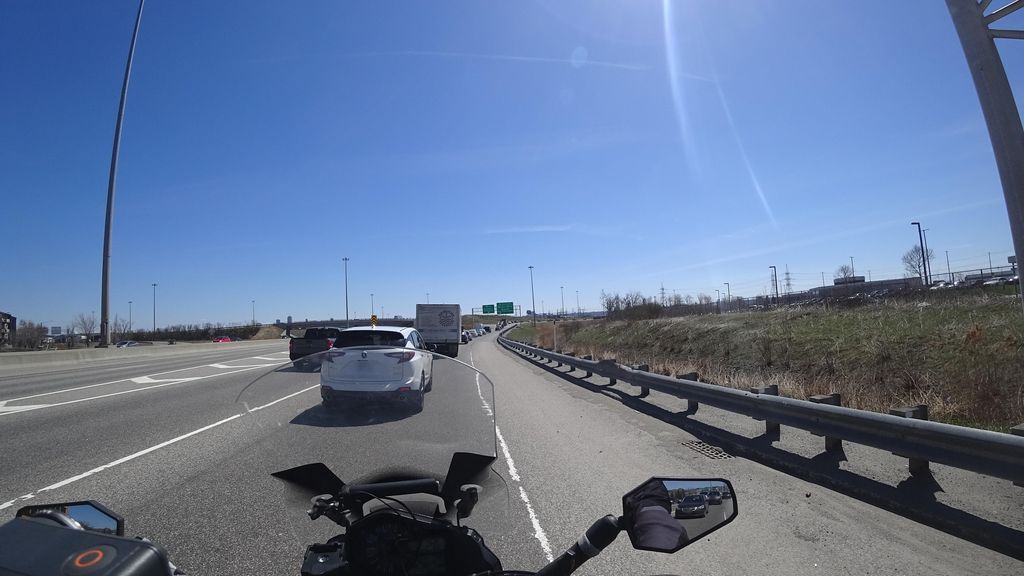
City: quebec_city